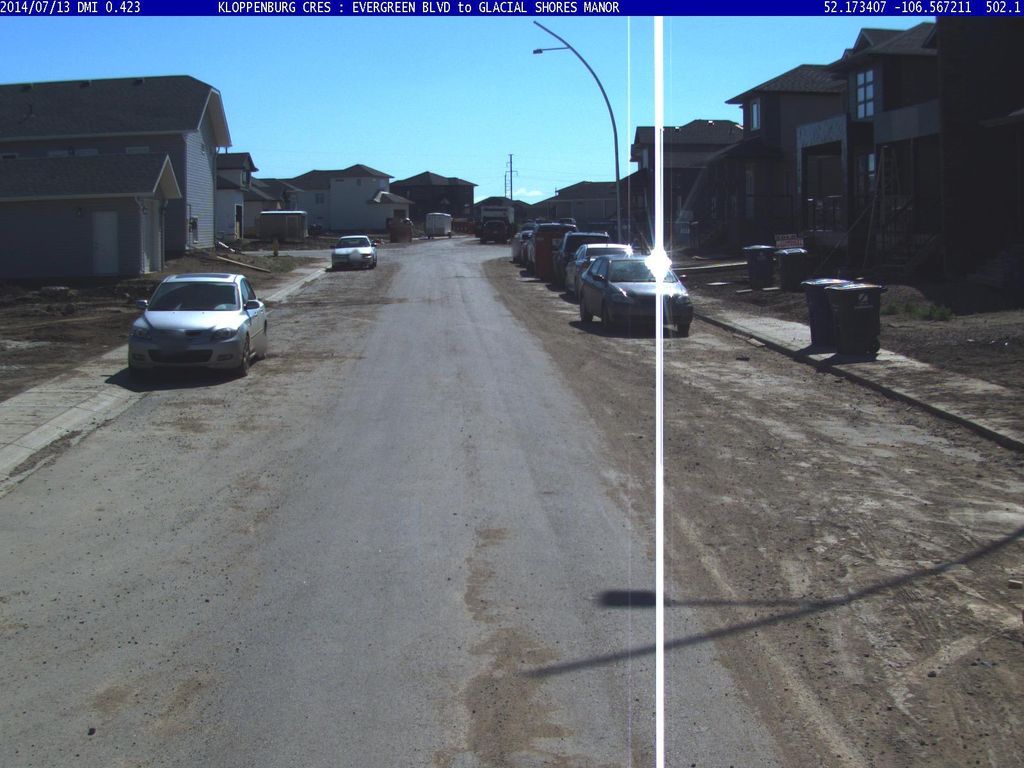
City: saskatoon